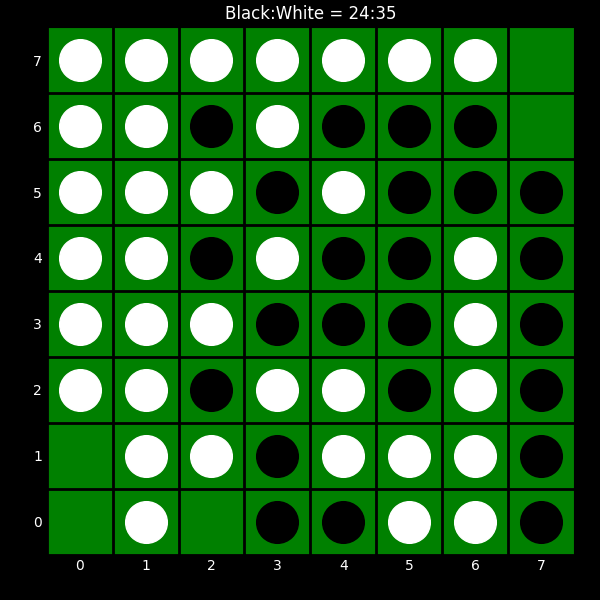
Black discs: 24
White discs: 35